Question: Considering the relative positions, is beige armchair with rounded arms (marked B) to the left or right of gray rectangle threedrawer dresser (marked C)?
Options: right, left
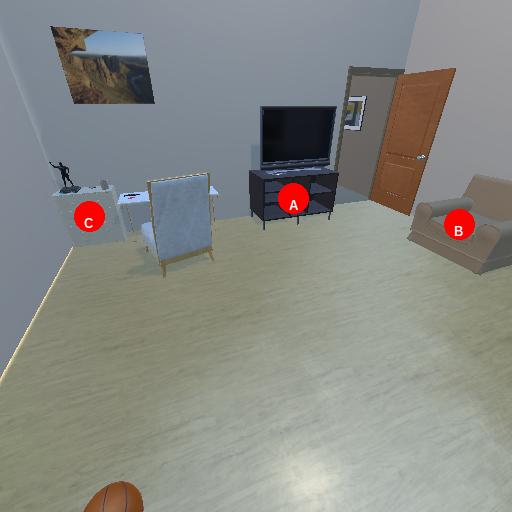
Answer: right